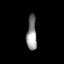
Tissue: skin
Cell type: Fibroblasts
Senescence score: 0.7773
Nuclear area (px): 340
Mean DAPI intensity: 139.485